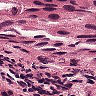
Metastatic tissue present: yes